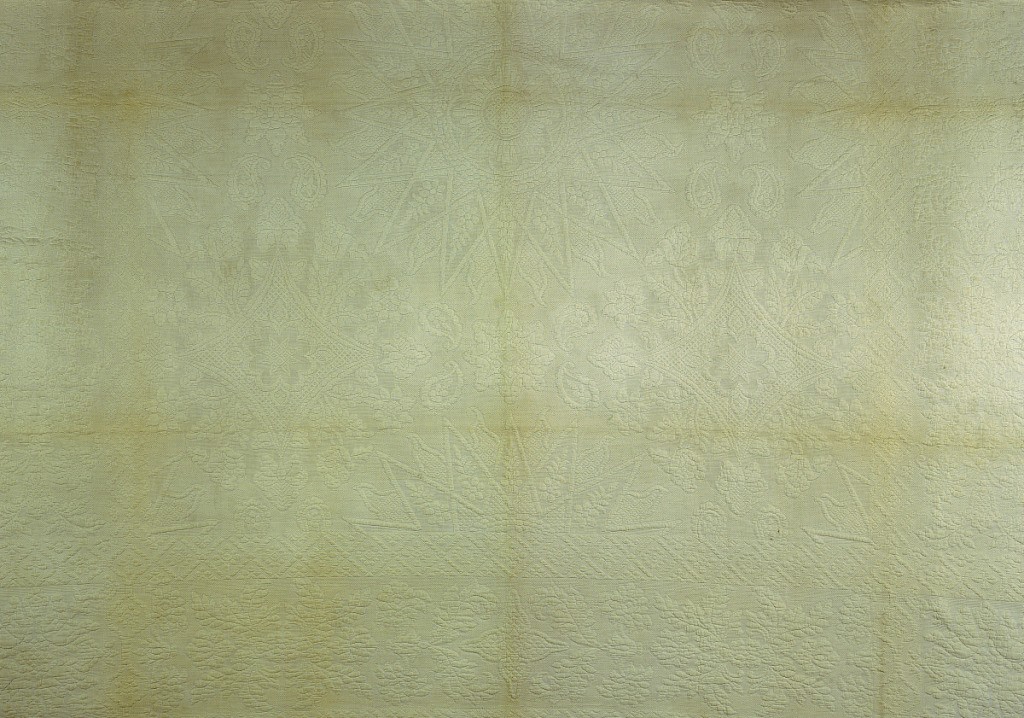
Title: Quilt
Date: ca. 1850
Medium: cotton Technique: machine woven
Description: White quilt in a woven design imitating "Marsailles-style" quilting. Central concentric star motif surrounded by a square with flowers springing from each corner. Broad border in a floral design. Two ends unhemmed.